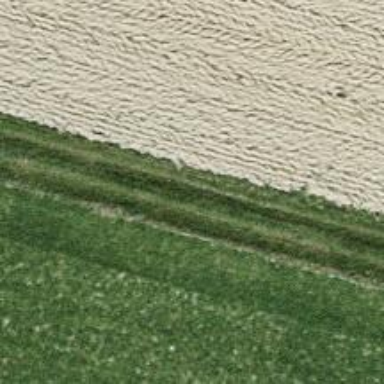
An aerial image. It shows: Grass track with grade4 surface.